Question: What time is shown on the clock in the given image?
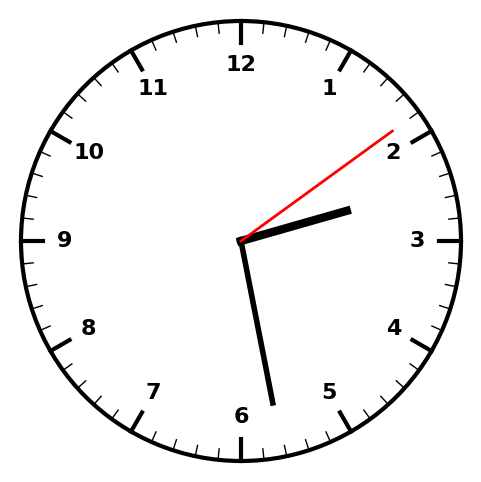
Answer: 02:28:09